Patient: sex M, age 48
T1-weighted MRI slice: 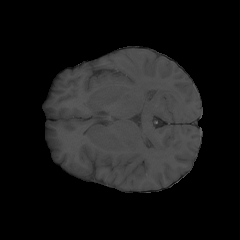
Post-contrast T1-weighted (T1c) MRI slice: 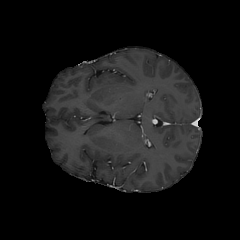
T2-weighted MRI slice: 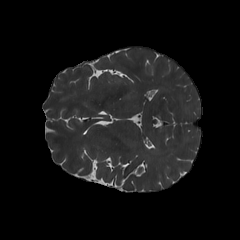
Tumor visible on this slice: no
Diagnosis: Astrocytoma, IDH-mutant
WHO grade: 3